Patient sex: M
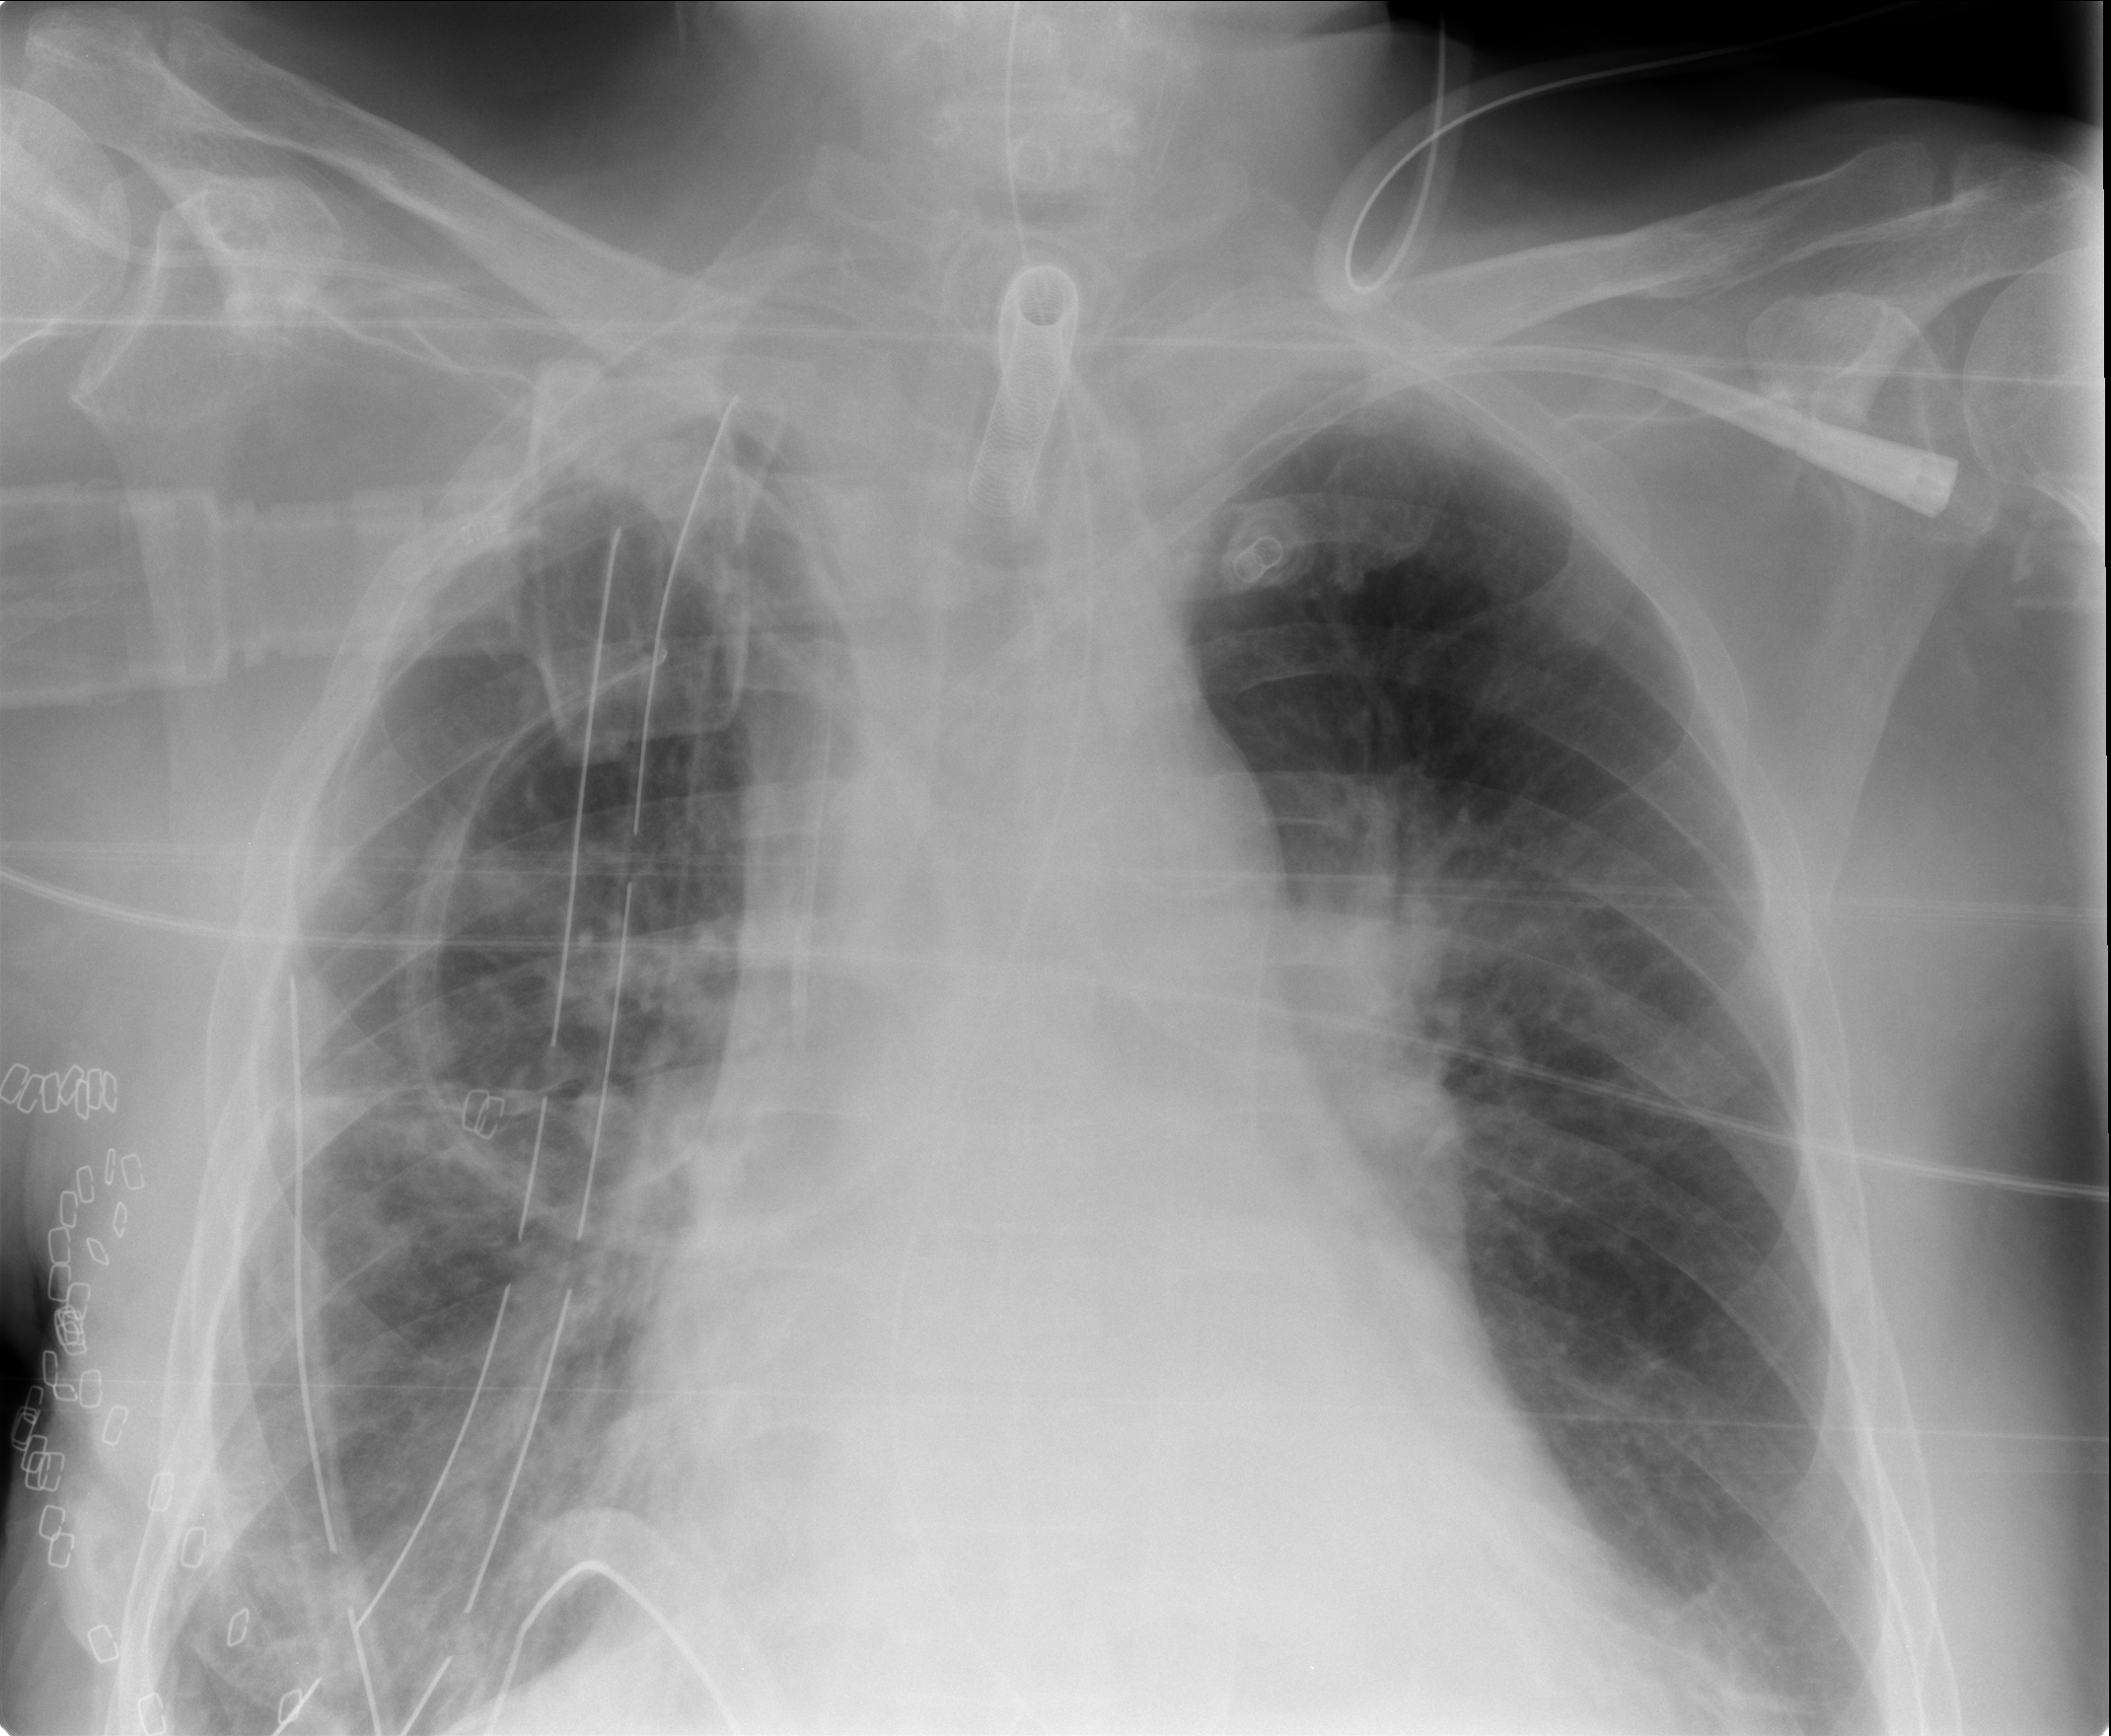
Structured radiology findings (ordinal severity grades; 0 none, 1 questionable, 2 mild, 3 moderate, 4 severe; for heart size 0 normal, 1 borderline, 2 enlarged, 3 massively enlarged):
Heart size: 2
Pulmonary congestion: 0
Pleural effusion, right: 0
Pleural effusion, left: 0
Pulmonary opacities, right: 1
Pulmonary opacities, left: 0
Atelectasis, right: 2
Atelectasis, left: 0